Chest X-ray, PA view. Patient: 42 years old, sex F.
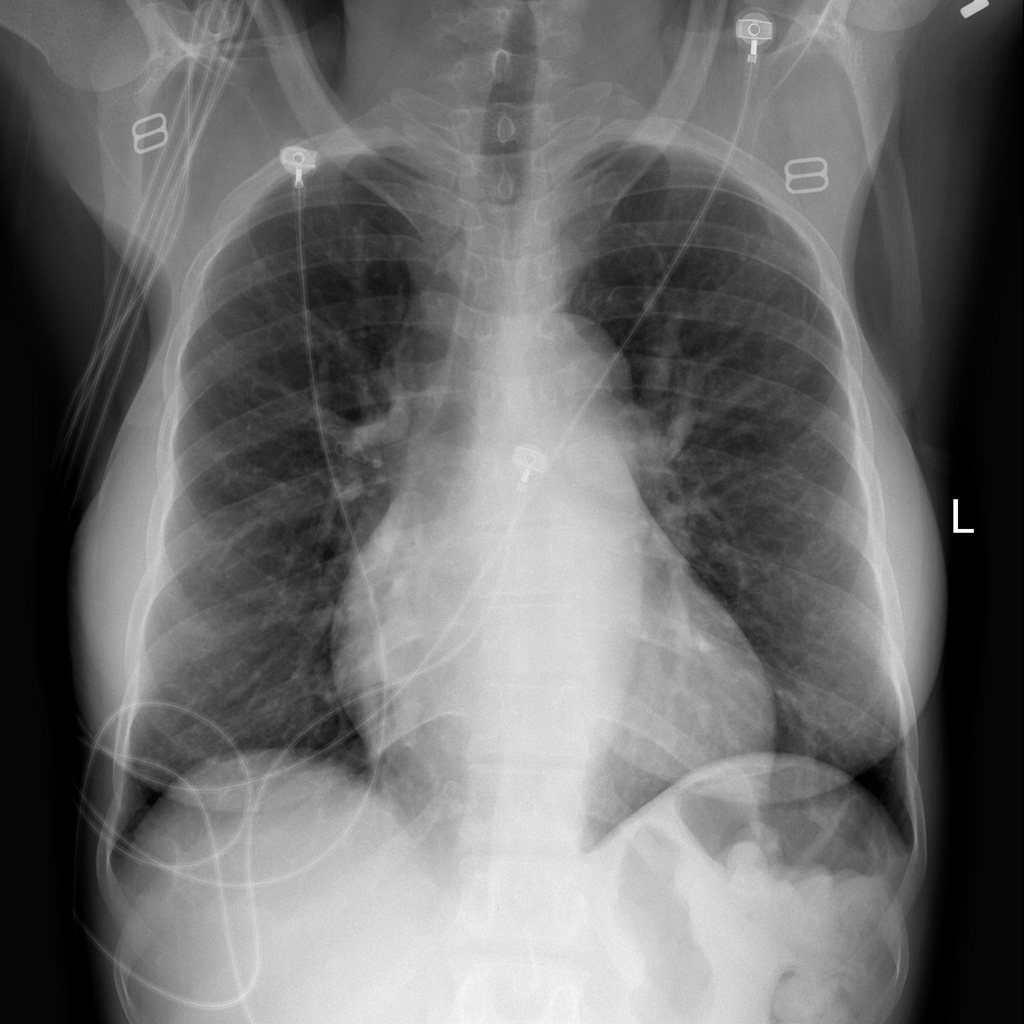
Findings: Cardiomegaly